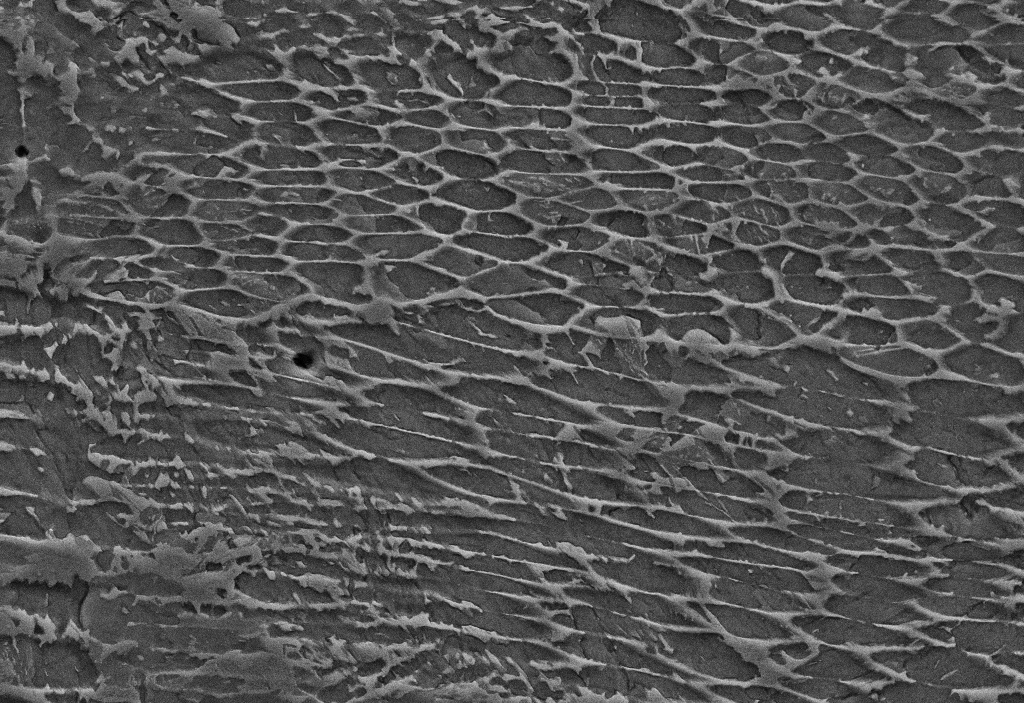
SEM micrograph, magnification: 10000x, scale bar: 2 µm
Phase areas (pixels) — Matrix: 234789; Austenite: 406049; Martensite/Austenite: 78543; Precipitate: 0; Defect: 491; total: 719872